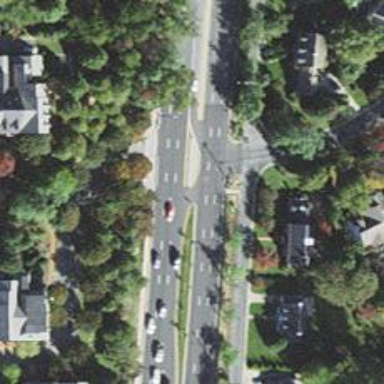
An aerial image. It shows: Asphalt road with primary link designation.